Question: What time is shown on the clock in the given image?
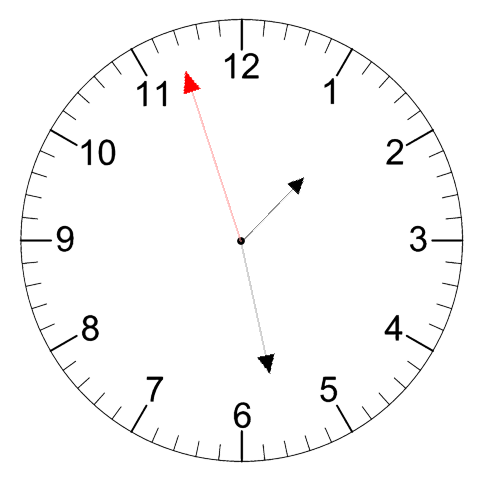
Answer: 01:27:57